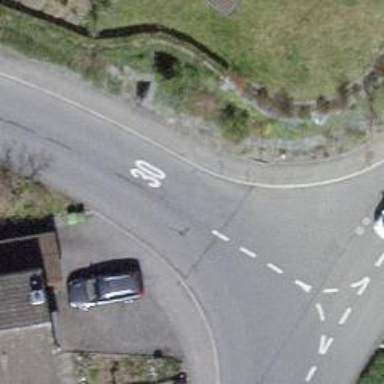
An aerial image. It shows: Kerb serving as barrier.